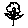
Label: flower